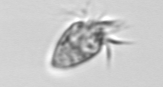
Label: Paratontonia_gracillima